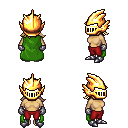
a pixel art fantasy rpg character, female body template, human, tanned skin, green cape, red pants, white blonde loose hair, gold helm, metal gloves, metal boots, four views (front, back, left, right), 2x2 character sprite sheet, small pixel art, hard edges, no anti-aliasing